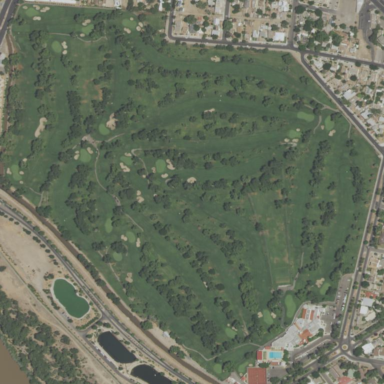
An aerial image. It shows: Golf course.